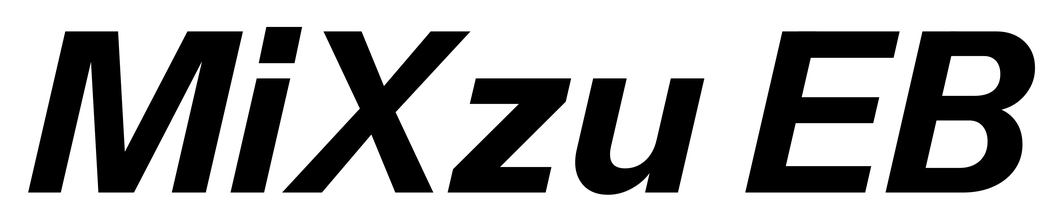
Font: InstrumentSans-Italic_Bold_Italic